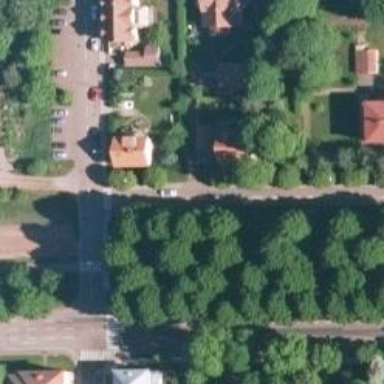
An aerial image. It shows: Residential road with asphalt surface. There is sidewalk on the left side.